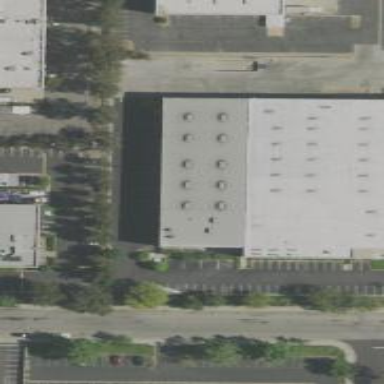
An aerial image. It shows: Industrial building.